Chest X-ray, PA view. Patient: 27 years old, sex M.
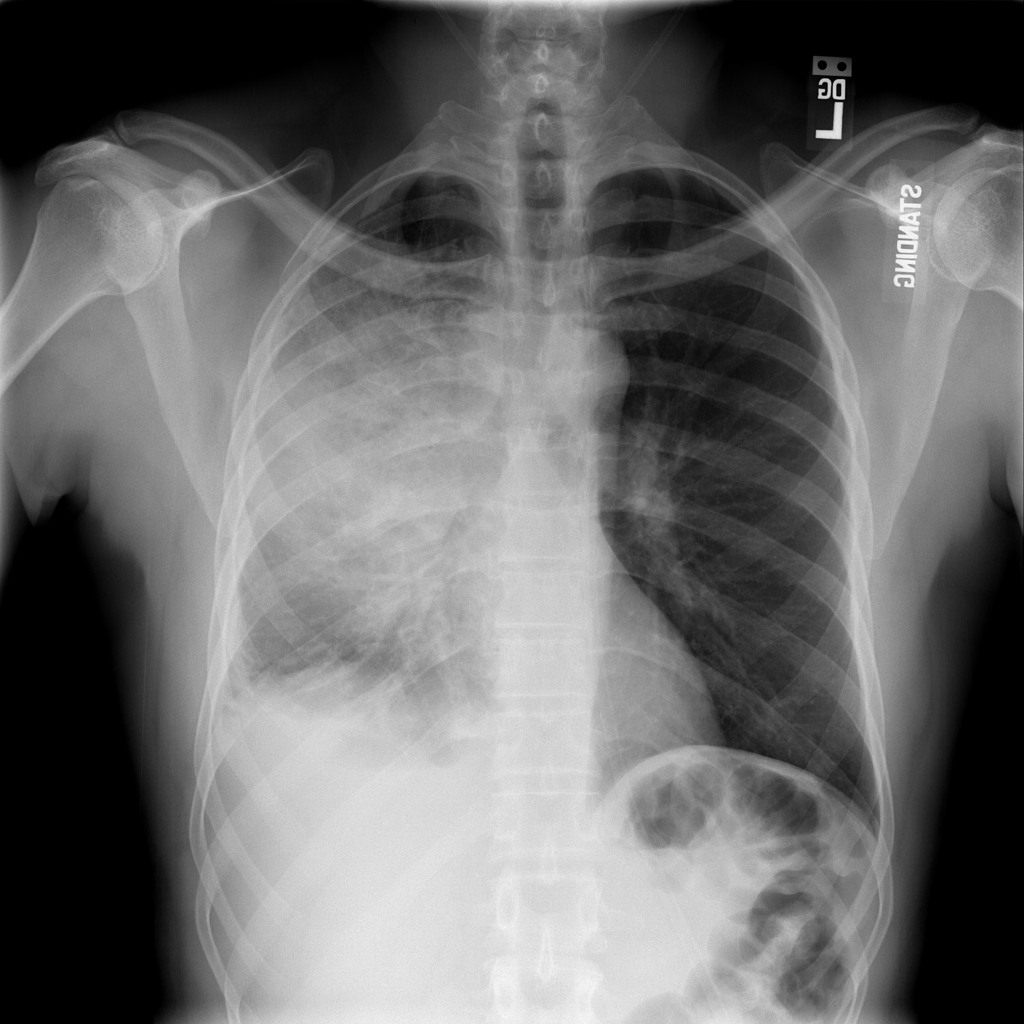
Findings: Mass